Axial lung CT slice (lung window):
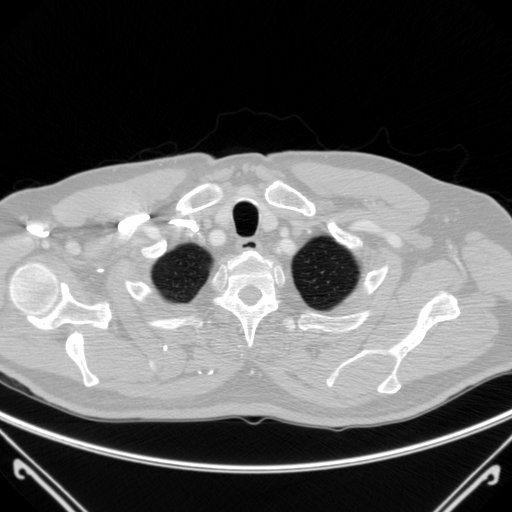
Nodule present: no